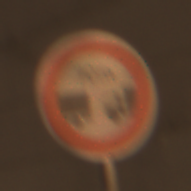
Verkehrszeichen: VerbotUnterschreitenMindestabstand
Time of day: Night
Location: Outdoor (Urban)
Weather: Clear
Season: NotSpecified
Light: Artificial